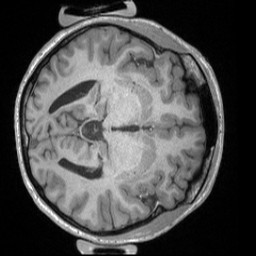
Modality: T1w
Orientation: axial